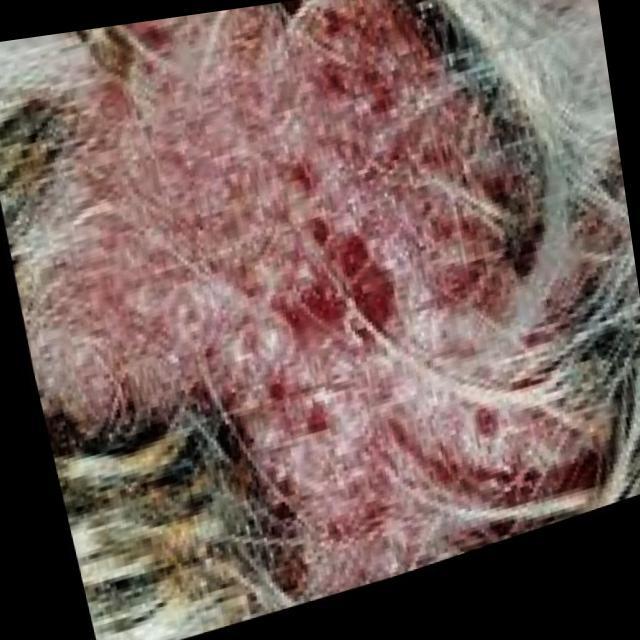
Canine fungal skin infection — characterized by alopecia, scaling, crusting, and circular lesions. Common agents include Malassezia and Candida species.